Question: So here's the code:
'''
UISegmentedControl * segmentedCtrl = [[UISegmentedControl alloc] initWithFrame:CGRectMake(0, 0, 180, 35)];
//[segmentedCtrl setTintColor:[UIColor brownColor]];
[segmentedCtrl setBackgroundImage:[UIImage imageNamed:@"btn-gradient-brown"] forState:UIControlStateNormal barMetrics:UIBarMetricsDefault];
[segmentedCtrl setBackgroundImage:[UIImage imageNamed:@"btn-gradient-brown"] forState:UIControlStateSelected barMetrics:UIBarMetricsDefault];
[segmentedCtrl setBackgroundColor:[UIColor clearColor]];
[segmentedCtrl insertSegmentWithImage:[UIImage imageNamed:nil] atIndex:0 animated:NO];
[segmentedCtrl insertSegmentWithImage:[UIImage imageNamed:nil] atIndex:1 animated:NO];
[segmentedCtrl insertSegmentWithImage:[UIImage imageNamed:nil] atIndex:2 animated:NO];
[segmentedCtrl addTarget:self action:@selector(segmentAction:) forControlEvents:UIControlEventValueChanged];
[segmentedCtrl setSegmentedControlStyle:UISegmentedControlStyleBar];
//[segmentedCtrl setMomentary:YES];
[segmentedCtrl.layer setBorderWidth:1.0];
[segmentedCtrl.layer setCornerRadius:5.0];
'''
However, when I press the segmented control I am getting this:

Any idea to remove the blue highlight?
Here's a sample project that I zipped that shows this issue:
<URL>
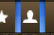
Answer: I tried your code...
I solved the problem by adding this code

'''
[segmentedCtrl setSegmentedControlStyle:UISegmentedControlStyleBezeled];
'''
So the entire code will be like this
'''
UISegmentedControl * segmentedCtrl = [[UISegmentedControl alloc] initWithFrame:CGRectMake(0, 0, 180, 35)];
//[segmentedCtrl setTintColor:[UIColor brownColor]];
[segmentedCtrl setBackgroundImage:[UIImage imageNamed:@"btn-gradient-brown"] forState:UIControlStateNormal barMetrics:UIBarMetricsDefault];
[segmentedCtrl setBackgroundImage:[UIImage imageNamed:@"btn-gradient-brown"] forState:UIControlStateSelected barMetrics:UIBarMetricsDefault];
[segmentedCtrl setBackgroundColor:[UIColor clearColor]];
[segmentedCtrl setSegmentedControlStyle:UISegmentedControlStyleBezeled];
[segmentedCtrl insertSegmentWithImage:[UIImage imageNamed:nil] atIndex:0 animated:NO];
[segmentedCtrl insertSegmentWithImage:[UIImage imageNamed:nil] atIndex:1 animated:NO];
[segmentedCtrl insertSegmentWithImage:[UIImage imageNamed:nil] atIndex:2 animated:NO];
[segmentedCtrl addTarget:self action:@selector(segmentAction:) forControlEvents:UIControlEventValueChanged];
//[segmentedCtrl setMomentary:YES];
[segmentedCtrl.layer setBorderWidth:1.0];
[segmentedCtrl.layer setCornerRadius:5.0];
'''